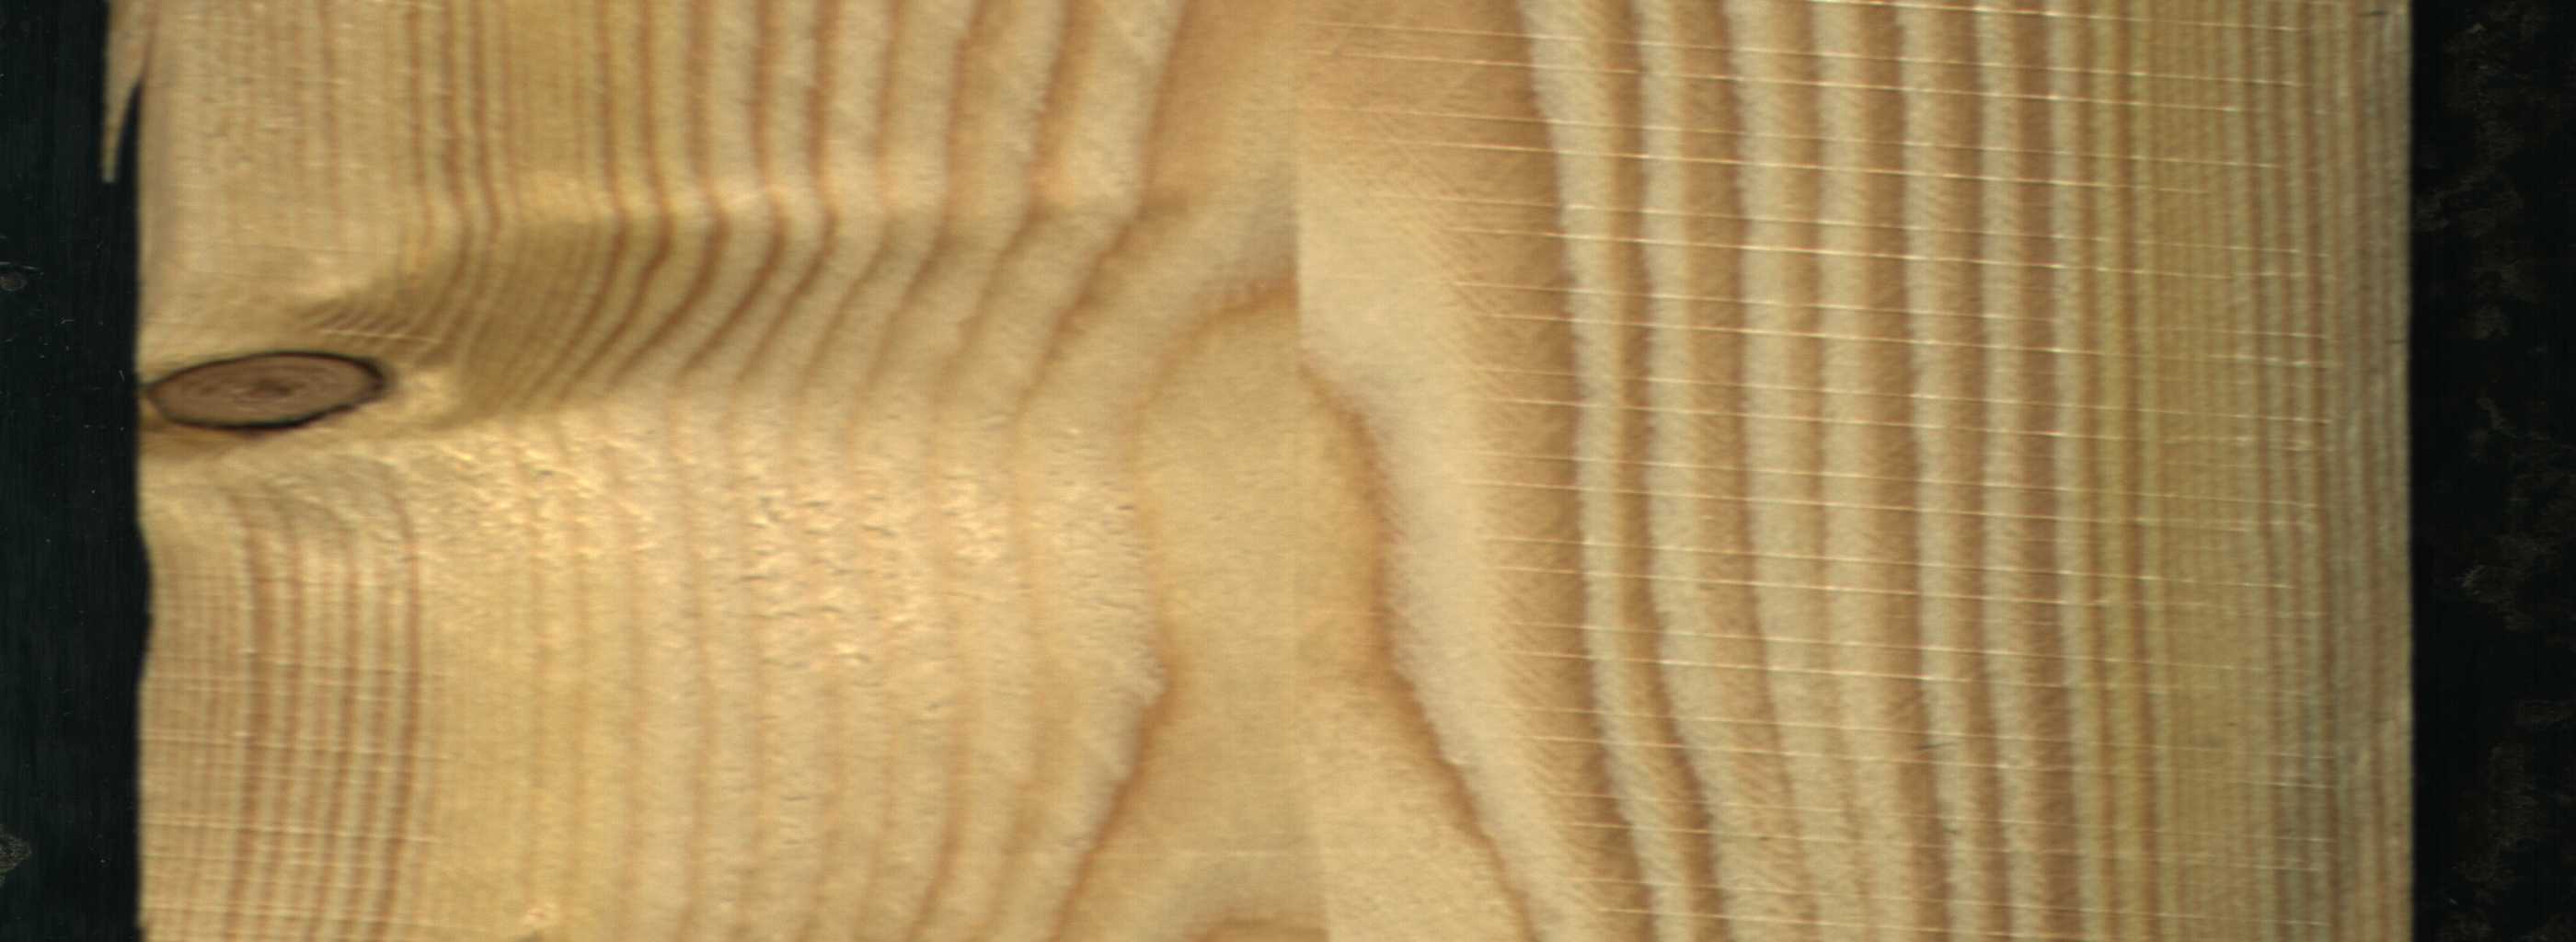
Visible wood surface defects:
Dead_Knot